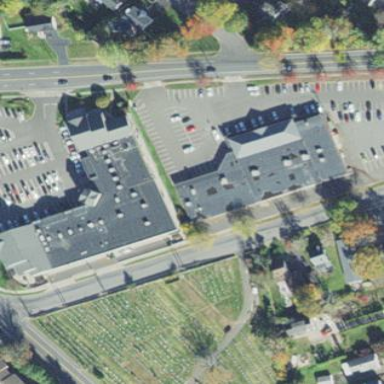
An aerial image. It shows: Retail building.